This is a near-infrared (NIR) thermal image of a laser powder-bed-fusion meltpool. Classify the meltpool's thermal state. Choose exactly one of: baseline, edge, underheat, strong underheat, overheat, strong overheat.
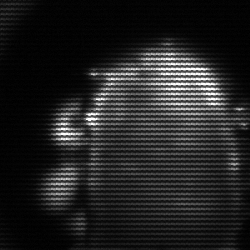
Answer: baseline